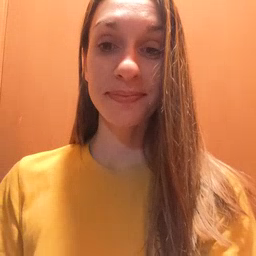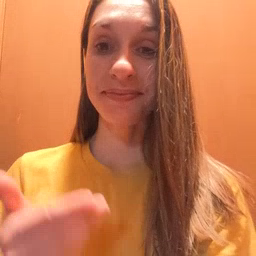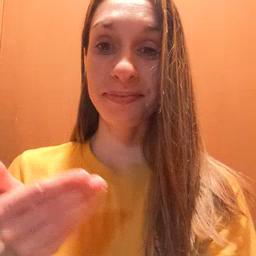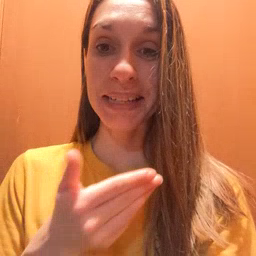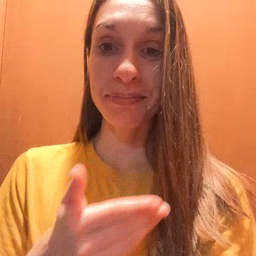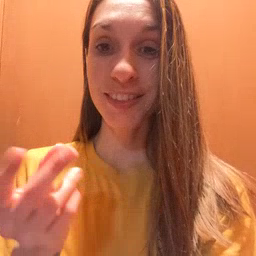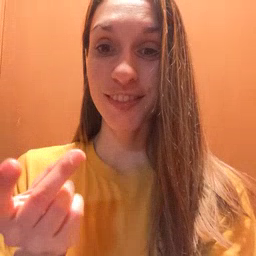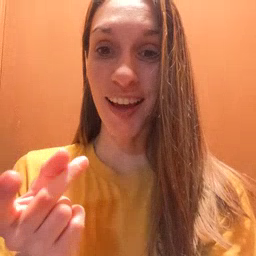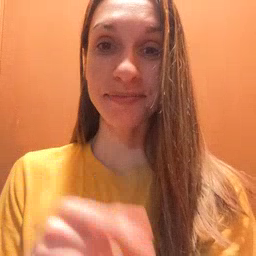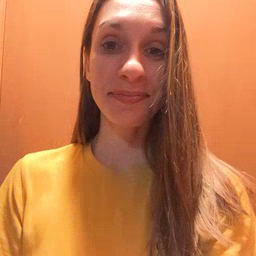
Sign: puppy